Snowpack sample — Loveland Pass, Silver Plume, Colorado, USA (12/14/25, 10:50 AM MST)
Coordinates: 39.664, -105.882
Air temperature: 36 °F
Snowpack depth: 67 cm
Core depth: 20 cm
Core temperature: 46.4 °F
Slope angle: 6°, slope face: 326°
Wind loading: low
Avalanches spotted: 0
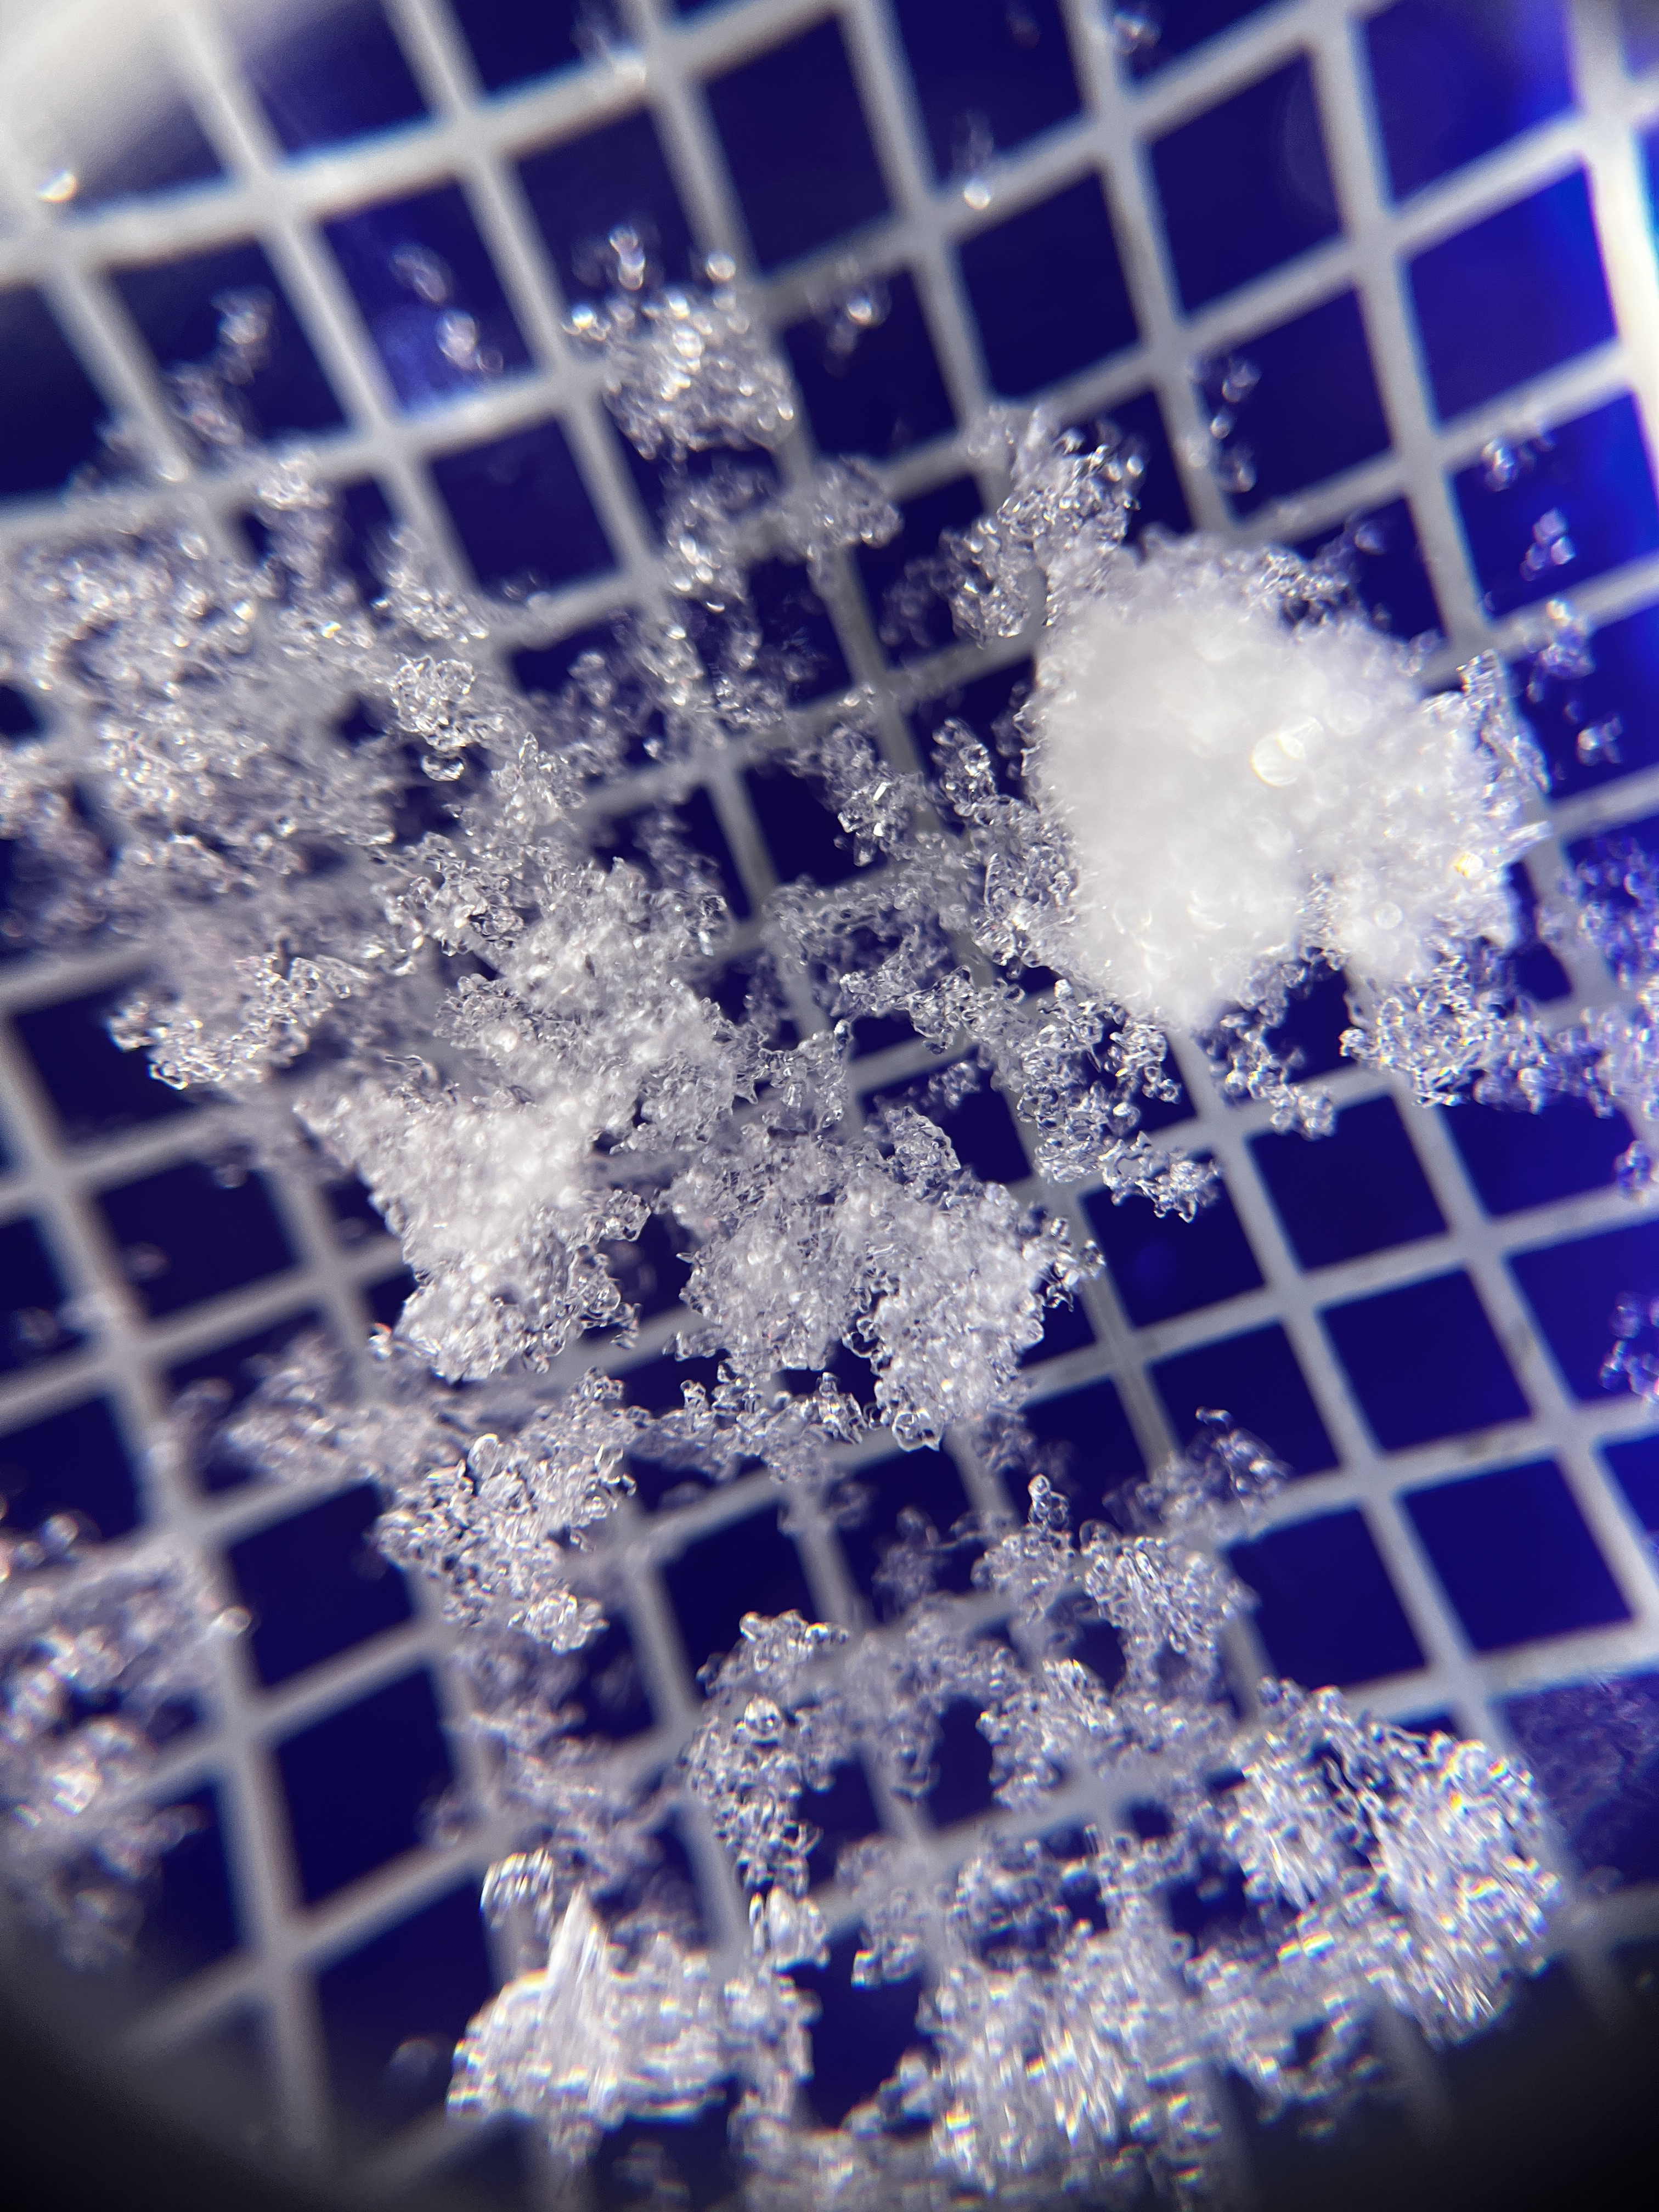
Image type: magnified_profile
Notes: No avalanches spotted, very late start to the season with minimal snowpack